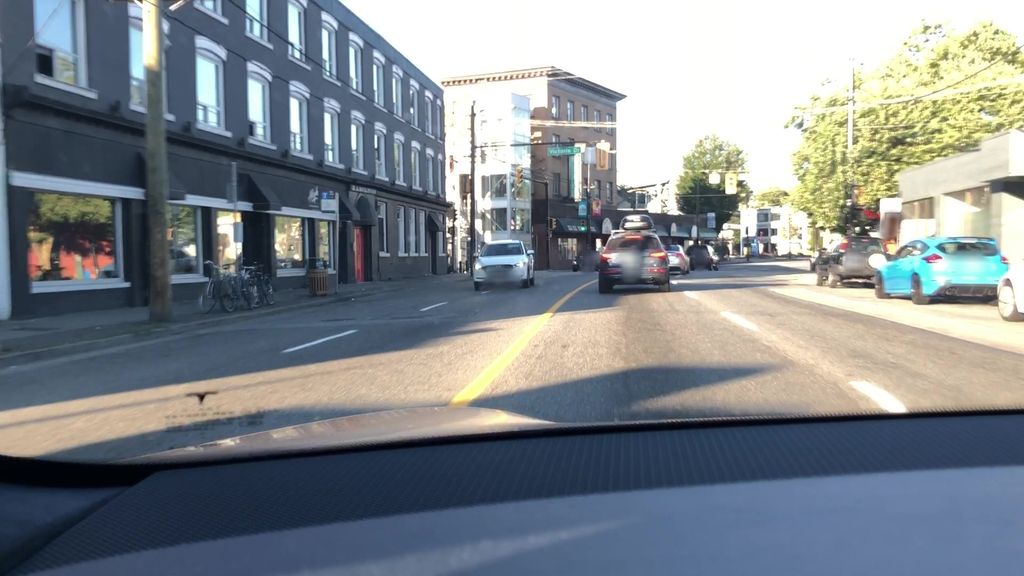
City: vancouver